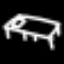
Label: bed